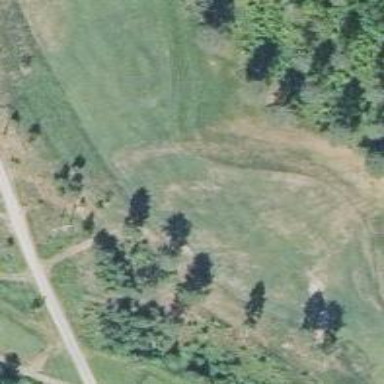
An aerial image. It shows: Golf hole.